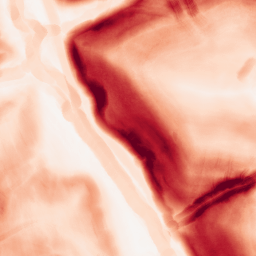
Category: morphological
Decomposition family: morphological_gradient
Decomposition parameters: size: 7
shape: disk
Upsampling method: sinc_hamming
Upsampling parameters: scale: 4
kernel_size: 16
Upsampling scale: 4